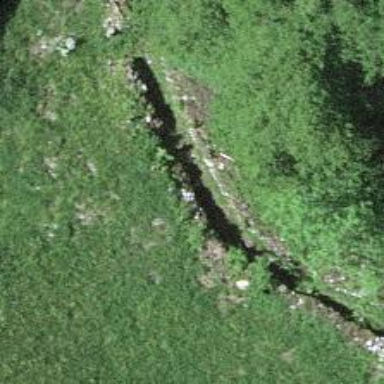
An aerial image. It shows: Wall made of dry stone.